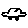
Label: car